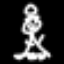
Label: angel